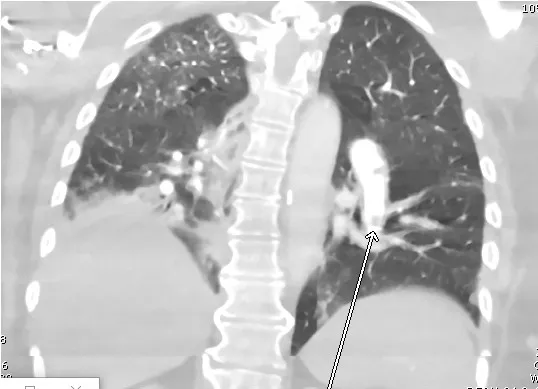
CTA chest showing an embolus in a branch of the left pulmonary artery (arrow).
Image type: radiology (ct)